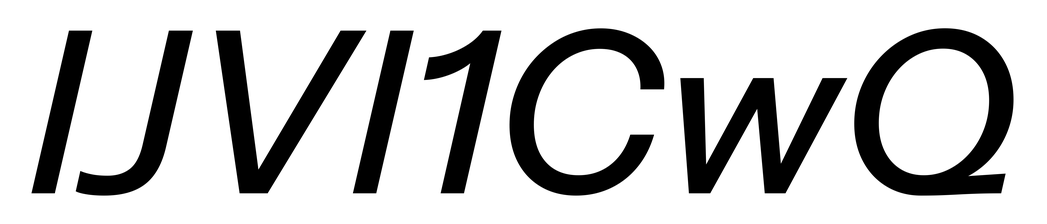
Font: InstrumentSans-Italic_Medium_Italic